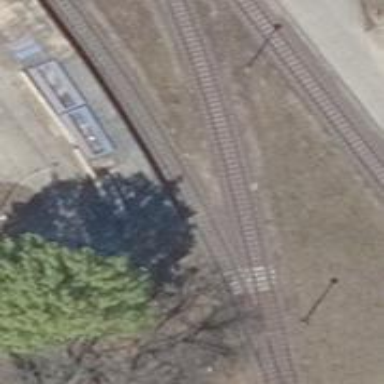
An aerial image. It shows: Abandoned railway.